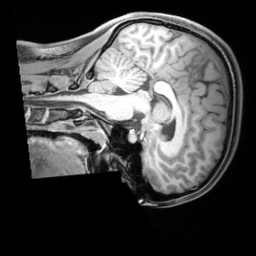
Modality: T1w
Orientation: sagittal
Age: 20
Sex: female
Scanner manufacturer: siemens
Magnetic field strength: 3 T
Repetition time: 1.97 s
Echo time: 0.00206 s